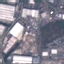
Land use / land cover: Industrial